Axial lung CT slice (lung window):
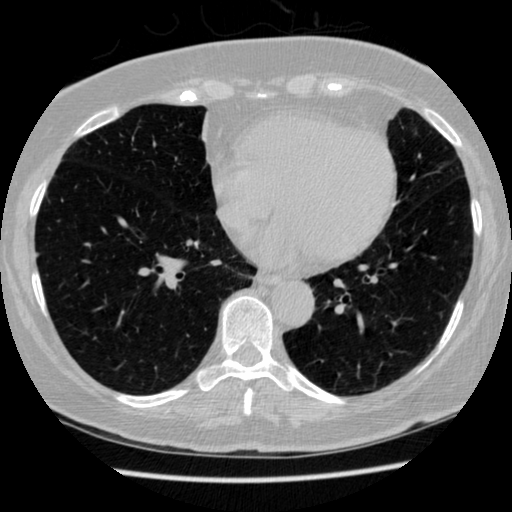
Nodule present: no